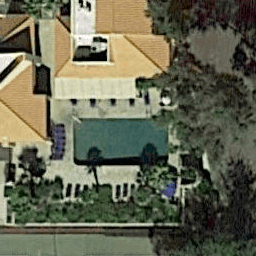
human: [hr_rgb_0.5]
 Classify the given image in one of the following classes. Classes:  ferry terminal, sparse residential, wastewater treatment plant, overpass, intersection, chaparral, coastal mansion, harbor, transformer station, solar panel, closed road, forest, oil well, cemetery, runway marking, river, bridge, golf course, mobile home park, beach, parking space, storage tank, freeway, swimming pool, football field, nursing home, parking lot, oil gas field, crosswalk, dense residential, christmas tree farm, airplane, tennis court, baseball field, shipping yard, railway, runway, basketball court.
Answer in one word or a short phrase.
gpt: swimming pool